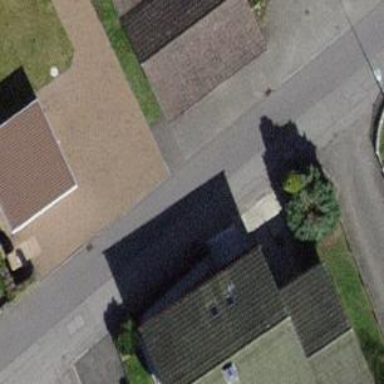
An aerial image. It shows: Building with tile roof.